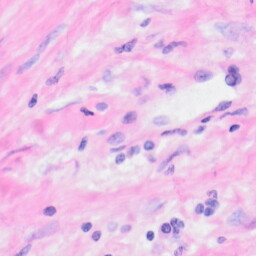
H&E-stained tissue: Kidney